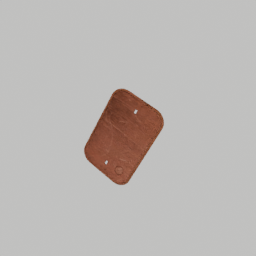
Label: tools